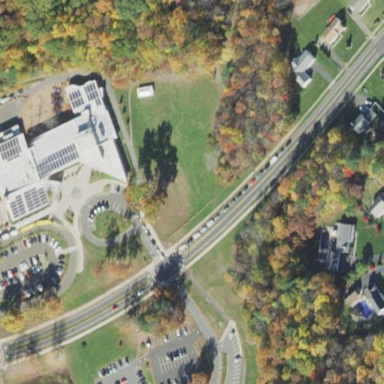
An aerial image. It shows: School.